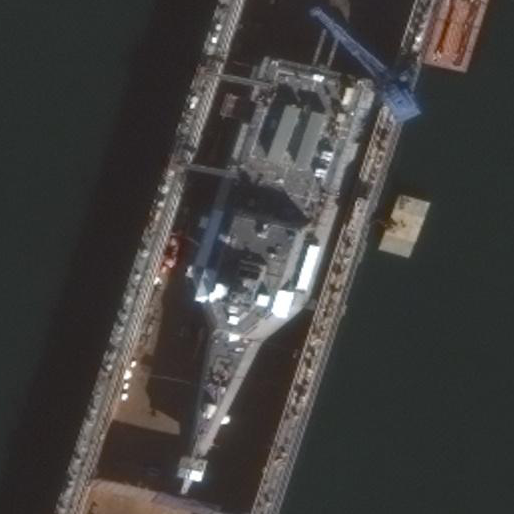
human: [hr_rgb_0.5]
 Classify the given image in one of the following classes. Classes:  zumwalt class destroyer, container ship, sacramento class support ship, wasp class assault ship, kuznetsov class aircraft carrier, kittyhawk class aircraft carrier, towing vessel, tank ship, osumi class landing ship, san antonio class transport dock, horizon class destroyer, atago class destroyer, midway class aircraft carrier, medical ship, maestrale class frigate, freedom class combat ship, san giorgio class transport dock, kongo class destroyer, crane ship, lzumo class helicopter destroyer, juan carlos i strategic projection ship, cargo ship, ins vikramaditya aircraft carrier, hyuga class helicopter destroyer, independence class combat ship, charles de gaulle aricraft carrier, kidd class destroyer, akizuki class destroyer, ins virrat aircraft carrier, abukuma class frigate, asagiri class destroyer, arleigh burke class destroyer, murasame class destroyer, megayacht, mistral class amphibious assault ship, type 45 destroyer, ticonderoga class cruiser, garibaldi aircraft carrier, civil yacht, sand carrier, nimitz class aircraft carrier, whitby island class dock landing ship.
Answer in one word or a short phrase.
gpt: Independence class combat ship